Question: When I input some text in an '<input type="text">', and the text matches some previously input text, the browser will present a dropdown and I can reuse that text.

But which javascript event will the input receive when that text is selected?
- - - - -
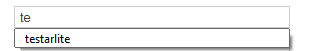
Answer: There is an interesting event named <URL>:
<URL>.
Html:
'''
<form>
<input id="text" name="text" type="text" />
<input type="submit" value="Sumbit" />
</form>
'''
Script:
'''
$(document).ready(function()
{
$('#text').on('input', function()
{
console.log('Changed to ' + this.value);
});
});
'''